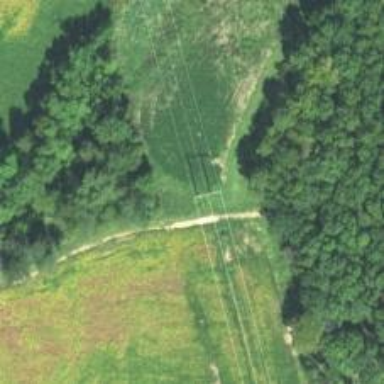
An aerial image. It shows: H-frame designed tower for power lines.